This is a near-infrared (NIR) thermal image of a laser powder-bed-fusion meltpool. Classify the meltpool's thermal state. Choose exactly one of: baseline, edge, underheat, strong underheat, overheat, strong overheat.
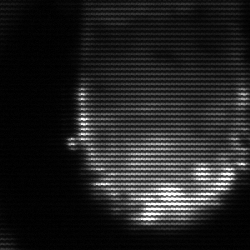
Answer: baseline